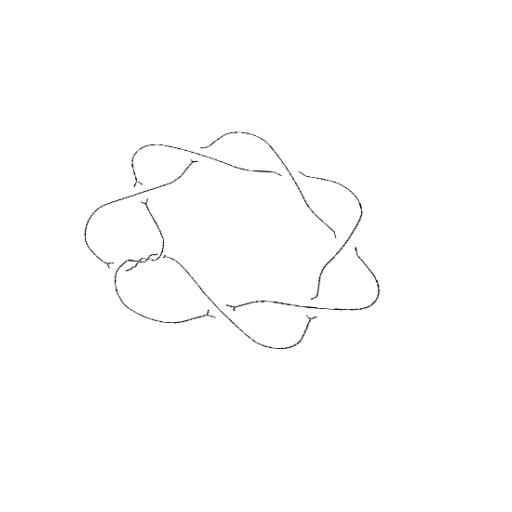
Crossing number: 10